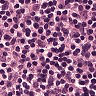
Metastatic tissue present: no